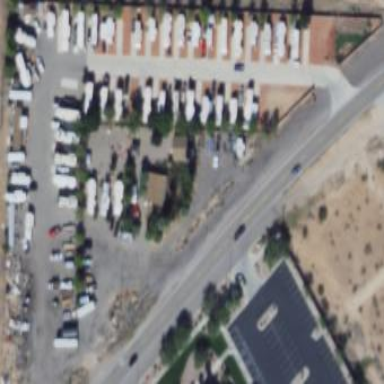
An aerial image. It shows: Residential area designated as trailer park.